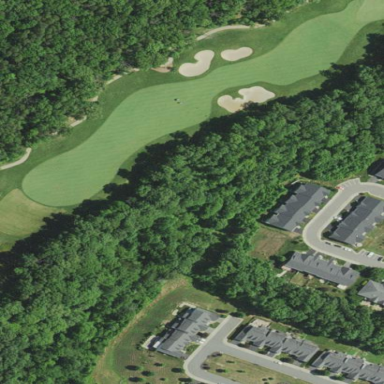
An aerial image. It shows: Area with grass used as rough in golf course.